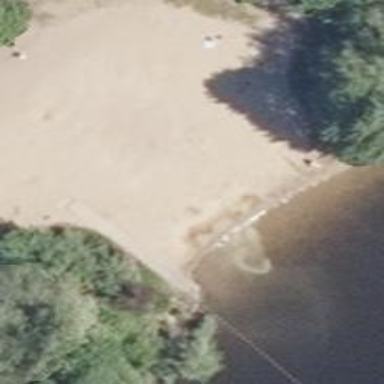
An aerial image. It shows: Beautiful beach with natural surroundings.